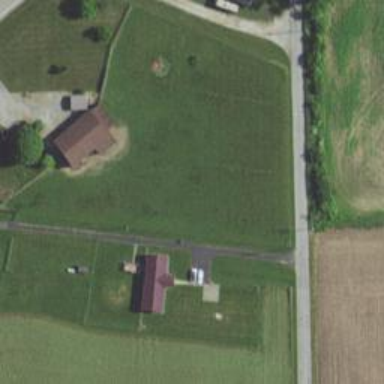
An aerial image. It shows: Driveway.